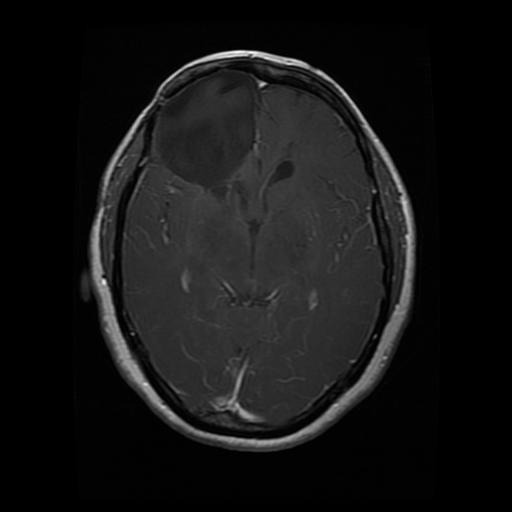
Label: glioma